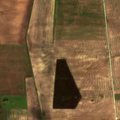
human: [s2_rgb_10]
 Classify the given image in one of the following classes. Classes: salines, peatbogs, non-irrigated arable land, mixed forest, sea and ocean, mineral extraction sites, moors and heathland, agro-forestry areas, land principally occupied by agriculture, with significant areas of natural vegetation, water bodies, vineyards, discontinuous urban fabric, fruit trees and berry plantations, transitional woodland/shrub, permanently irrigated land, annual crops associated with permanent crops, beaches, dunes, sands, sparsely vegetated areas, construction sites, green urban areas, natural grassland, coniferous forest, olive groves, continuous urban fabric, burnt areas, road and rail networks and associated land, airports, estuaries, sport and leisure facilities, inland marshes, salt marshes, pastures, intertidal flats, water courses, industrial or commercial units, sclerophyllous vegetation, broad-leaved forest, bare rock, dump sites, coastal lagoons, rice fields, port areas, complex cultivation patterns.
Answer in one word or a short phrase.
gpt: non-irrigated arable land